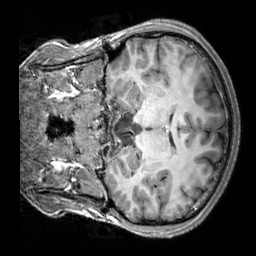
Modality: T1w
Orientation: coronal
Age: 23
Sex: male
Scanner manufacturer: siemens
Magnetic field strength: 3 T
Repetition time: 2.3 s
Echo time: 0.00303 s